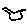
Label: bird